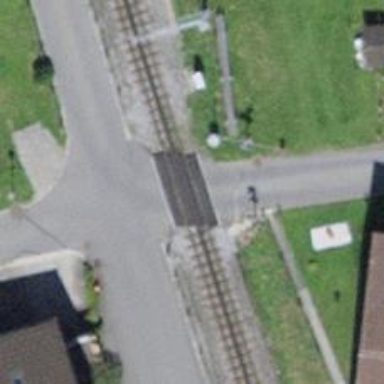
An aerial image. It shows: Level crossing along the railway.